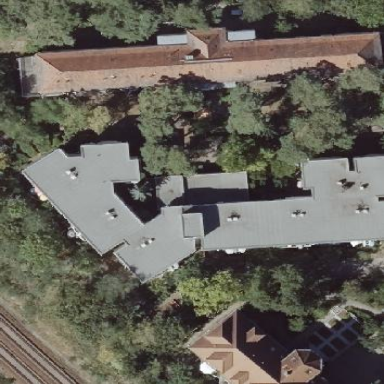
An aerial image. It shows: Flat-roofed apartment building.